Interaction volume radius: 10 \u00c5
Interaction volume height: 15 \u00c5
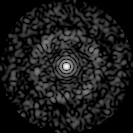
Disorder parameter: 0.8158